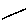
Label: line